Question: I am trying to rotate a 3D Cylinder with reference to a 2D viewport. With the radius of the cylinder and the 2D translation known, how can i find out the angle it turns?

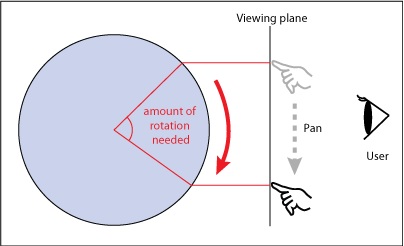
Answer: Let's assume the cylinder rotates from A to B. Further, let's assume that A is 'th' degrees counterclockwise and B is 'th' degrees clockwise from the horizontal. Thus, the angle between A and B is '2th'.
The y coordinate of A is given by 'r*sin(th)', that of B is simply '-r*sin(th)'.
Thus, '2*r*sin(th) = D' (the pan distance)
Solve for 'th':
'''
th = asin(D/(2*r))
'''
(where asin is the arc sine function)
Another (possibly more robust) method would be to compute the perpendicular and base of the triangle and then do an 'atan2(perp,base)'.
The perpendicular is simply 'D/2', while the base is 'sqrt(R*R - D*D/4)'.